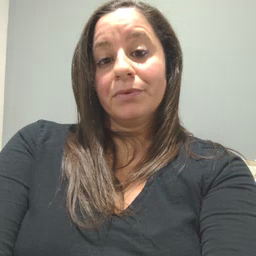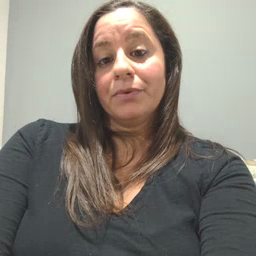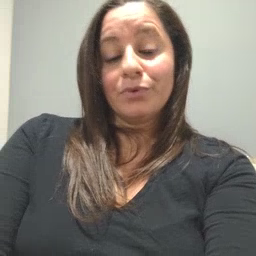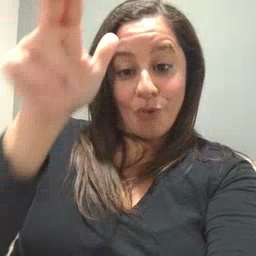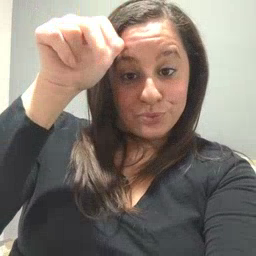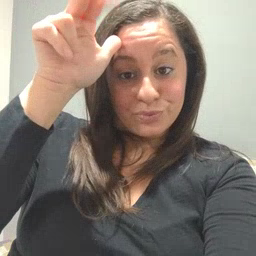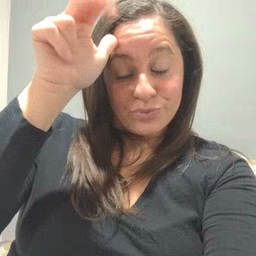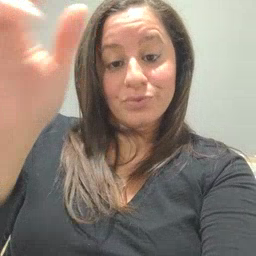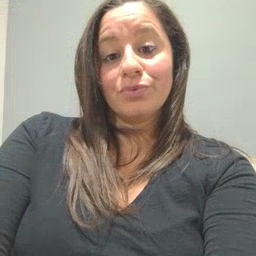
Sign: donkey